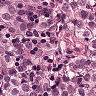
Metastatic tissue present: yes